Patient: sex M, age 80
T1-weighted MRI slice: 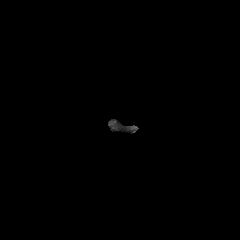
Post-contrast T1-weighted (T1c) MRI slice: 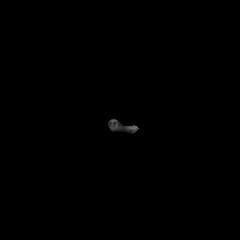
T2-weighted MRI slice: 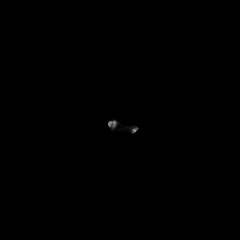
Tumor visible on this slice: no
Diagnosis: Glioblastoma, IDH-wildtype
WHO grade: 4